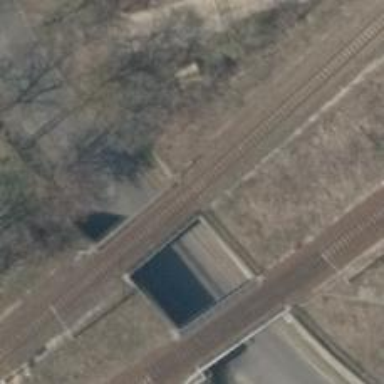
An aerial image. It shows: Bridge over railway with electrified contact lines.